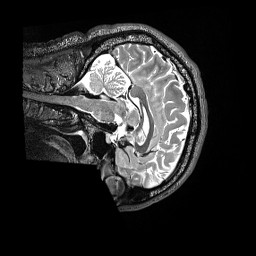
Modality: T2w
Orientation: sagittal
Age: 38
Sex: male
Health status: ill
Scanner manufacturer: siemens
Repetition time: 3.2 s